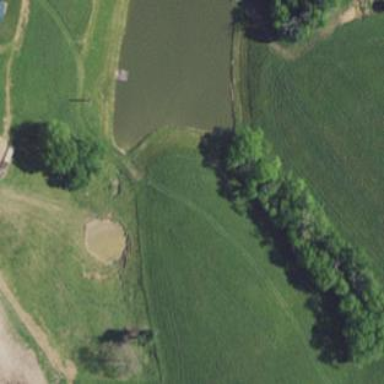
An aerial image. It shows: Pond with natural water.